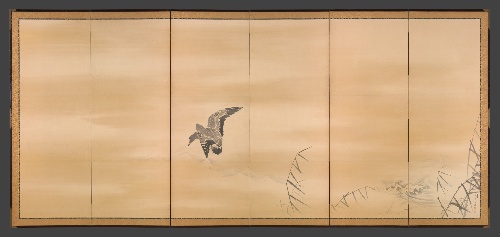
Artist: Maruyama Ōkyo 円山応挙
Artist bio: Japanese, 1733–1795
Date: right screen: 1774; left screen: 1793
Object type: Screens
Classification: Paintings
Medium: Pair of six-panel folding screens; ink, color and gold on paper
Culture: Japan
Period: Edo period (1615–1868)
Dimensions: Each: Image: 60 9/16 in. × 11 ft. 7 1/2 in. (153.9 × 354.4 cm)
Department: Asian Art
Credit line: Mary Griggs Burke Collection, Gift of the Mary and Jackson Burke Foundation, 2015
Accession year: 2015
Repository: Metropolitan Museum of Art, New York, NY
Tags: Birds